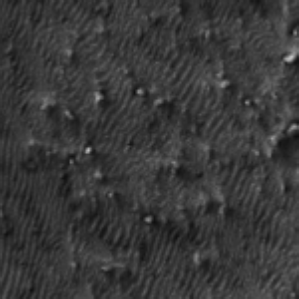
Label: frost